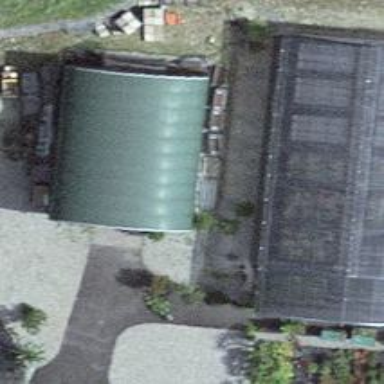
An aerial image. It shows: Building that serves as garden center.